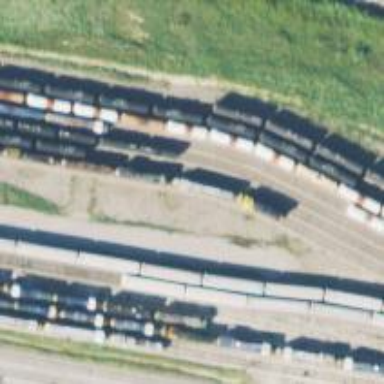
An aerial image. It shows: Railway yard.